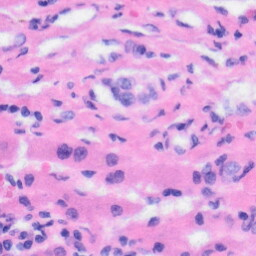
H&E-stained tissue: Liver